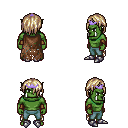
a pixel art fantasy rpg character, male body template, orc, green skin, brown tattered cape, teal pants, white blonde bangs hairstyle, purple tiara, cloth bracers, metal boots, four views (front, back, left, right), 2x2 character sprite sheet, small pixel art, hard edges, no anti-aliasing